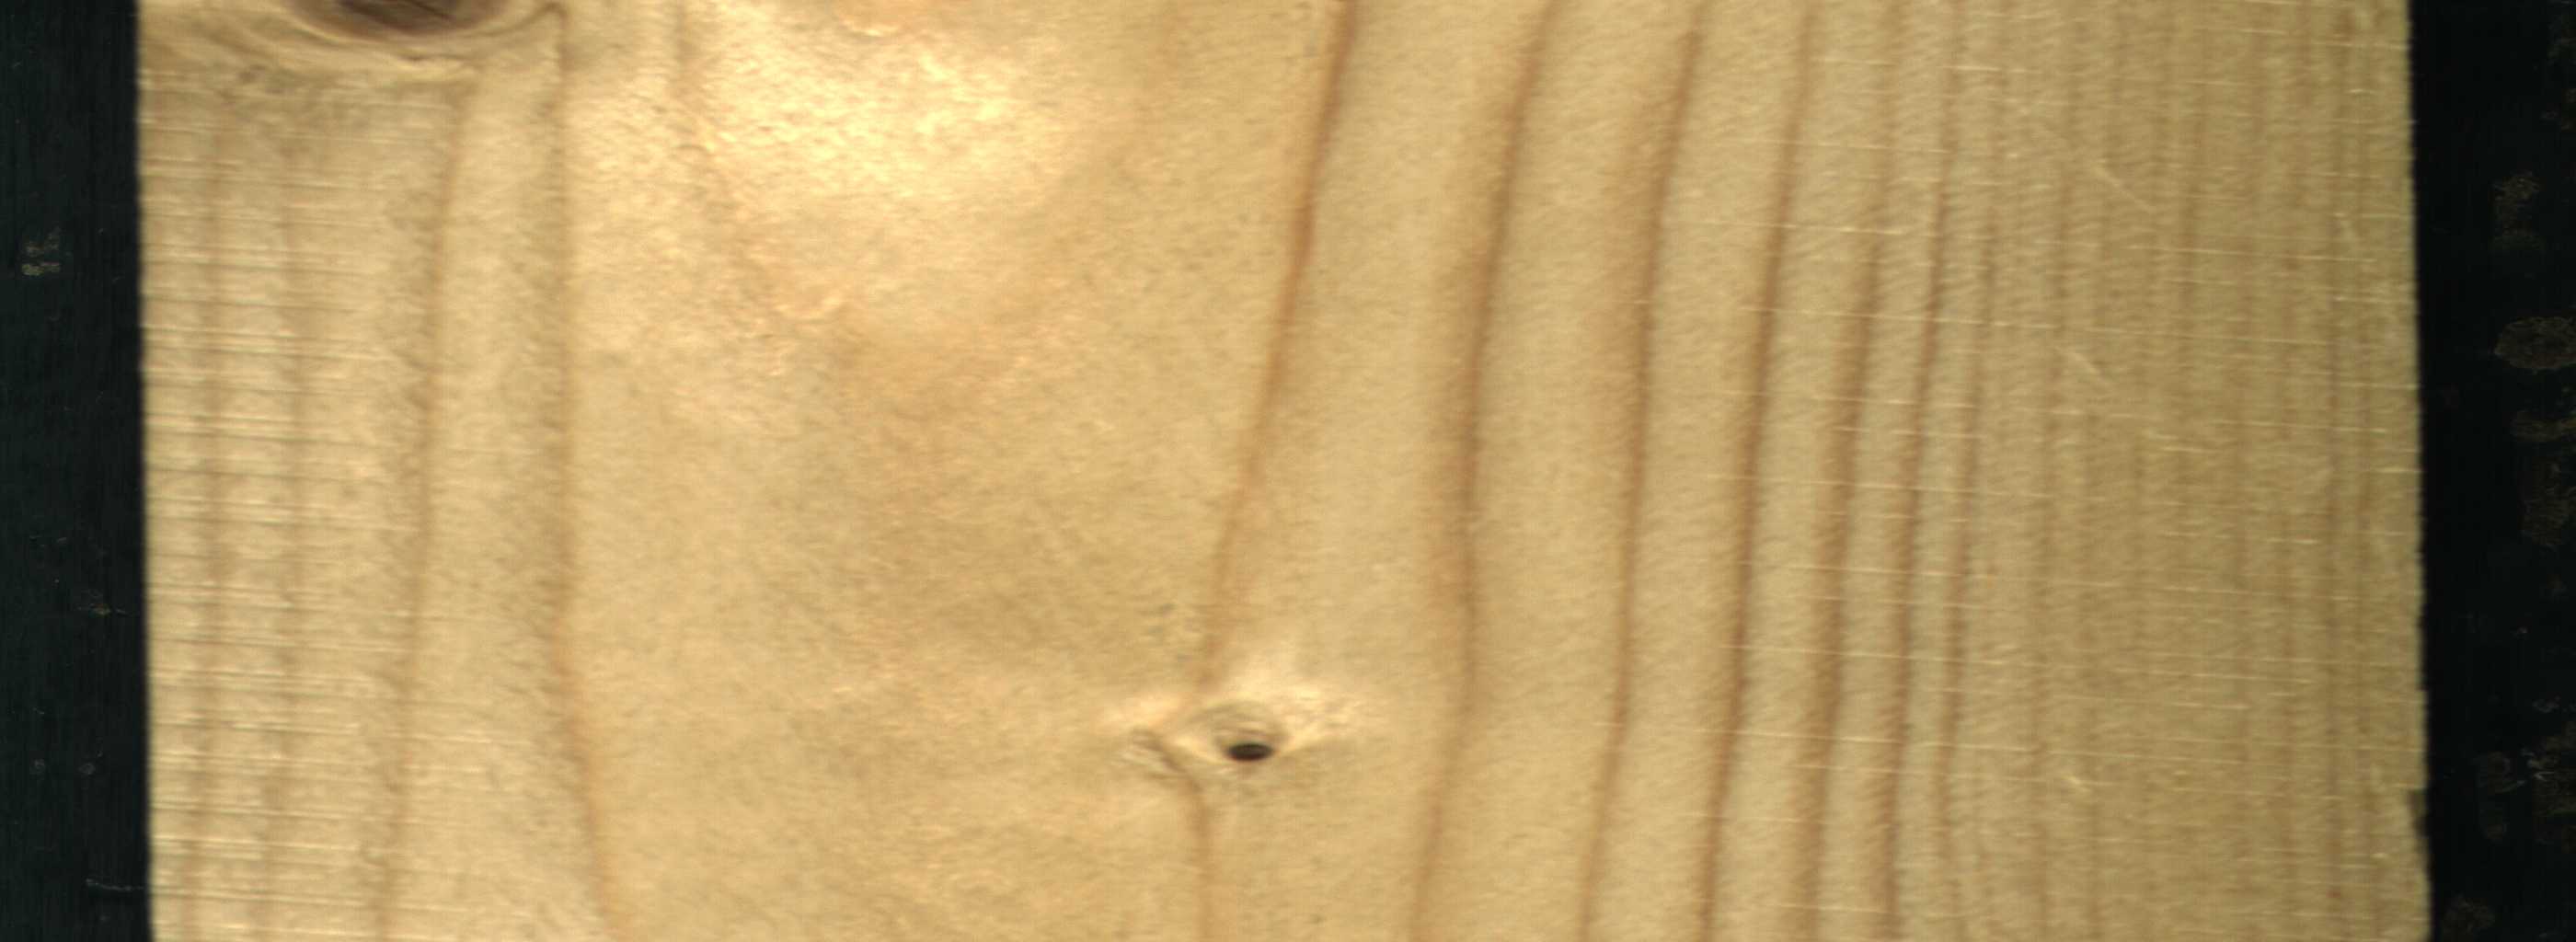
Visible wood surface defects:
Live_Knot
Live_Knot